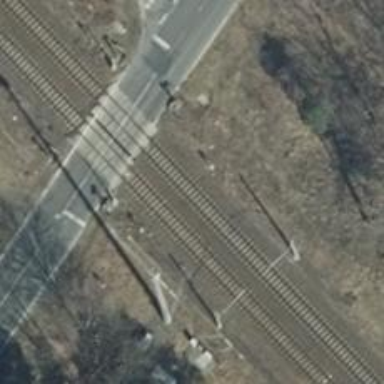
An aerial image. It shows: Railway signal.